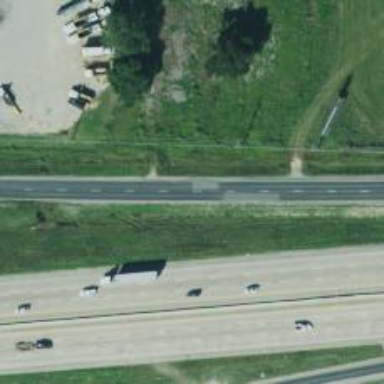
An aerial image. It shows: Secondary road with frontage road.